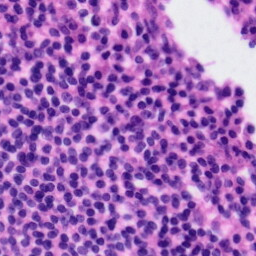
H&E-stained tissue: Tonsil